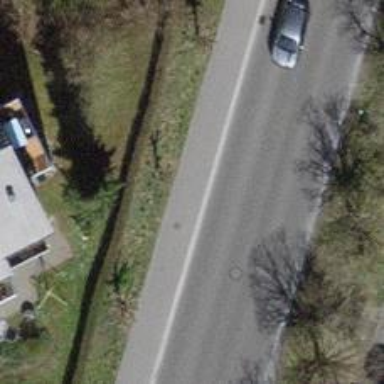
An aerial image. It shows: Sidewalk.